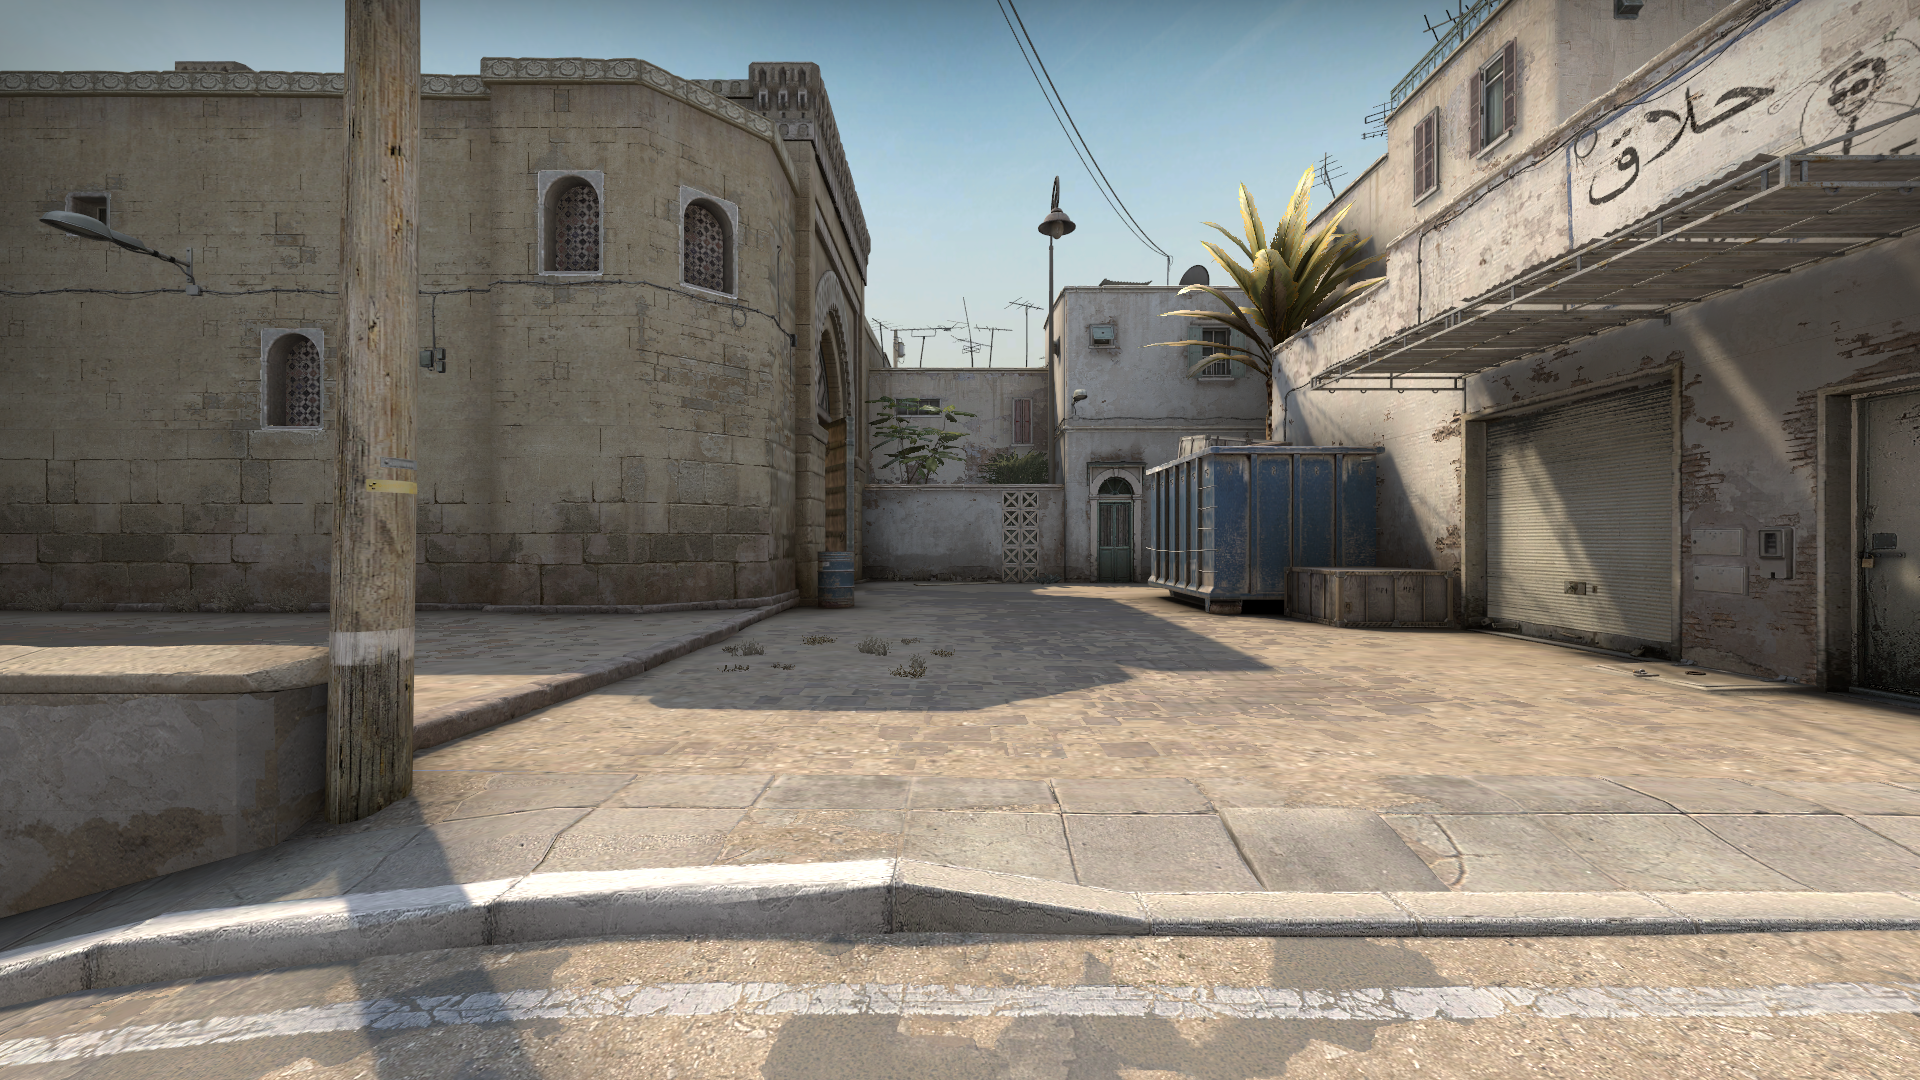
Map: de_dust2